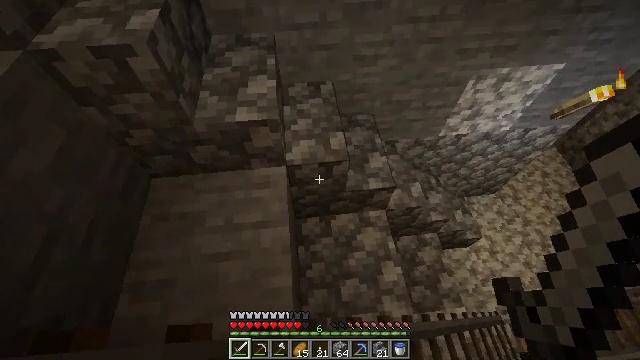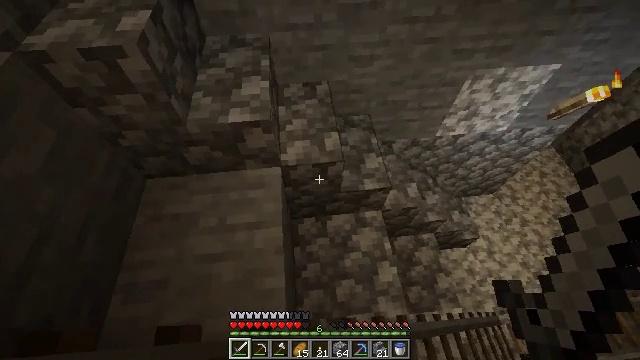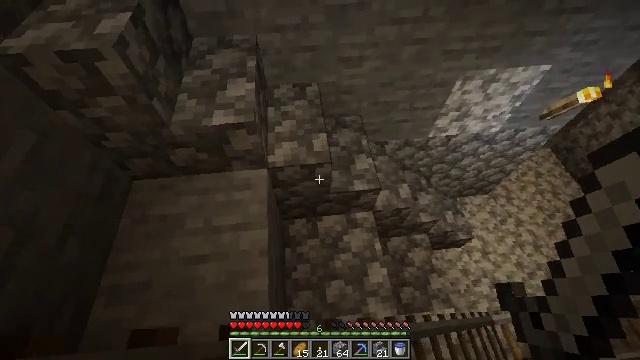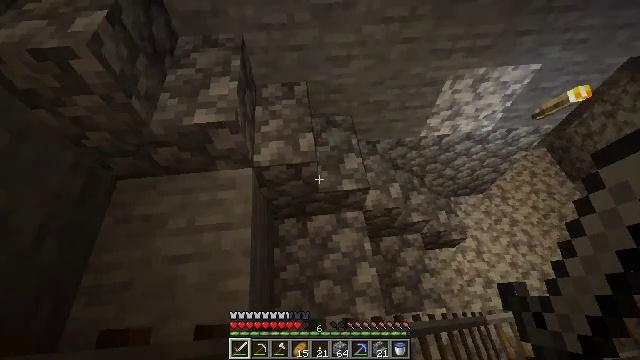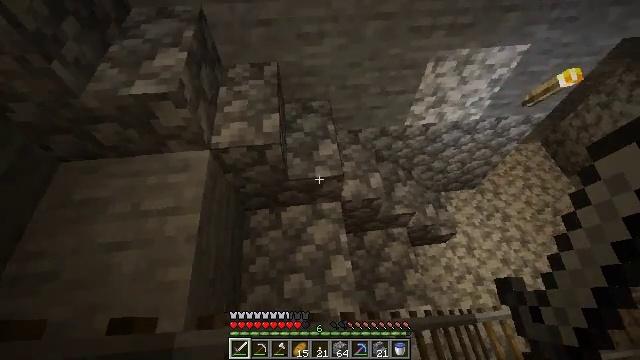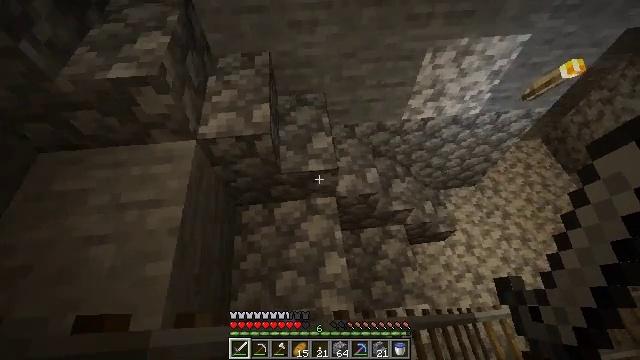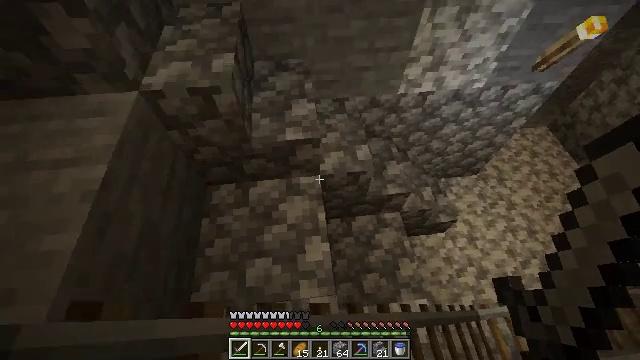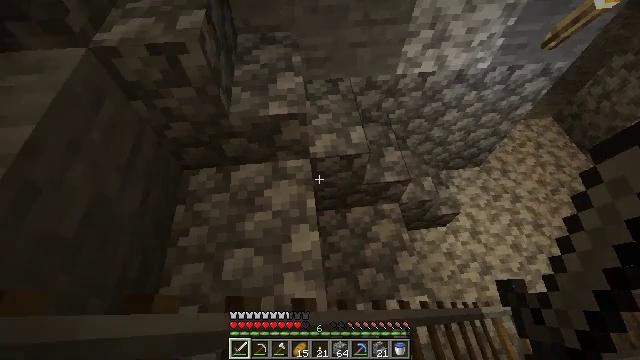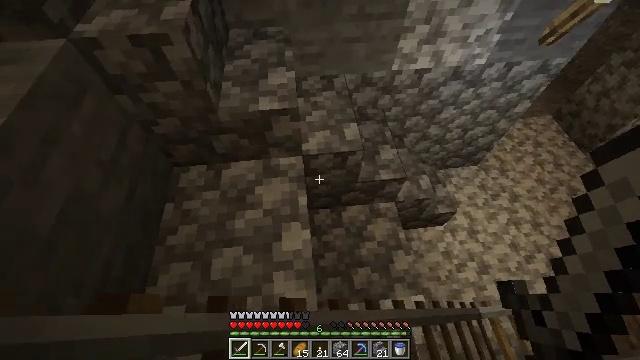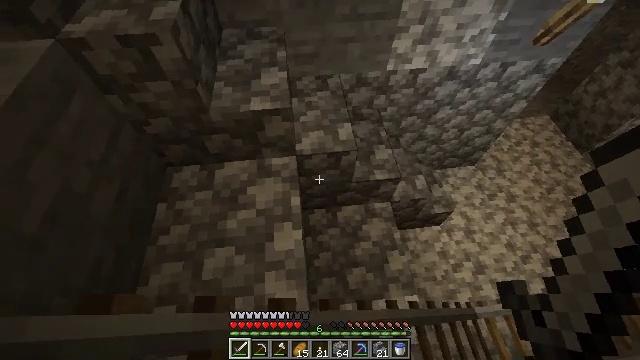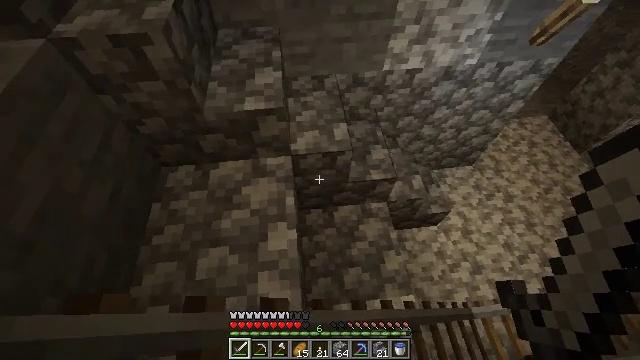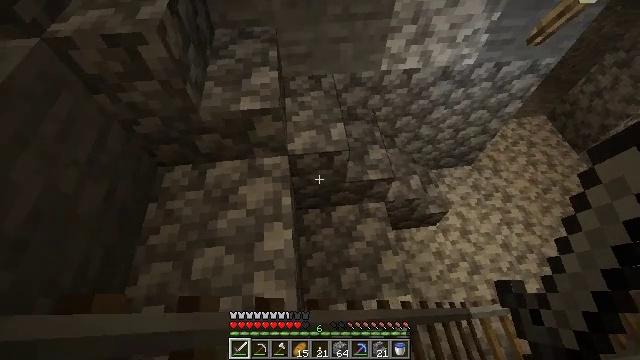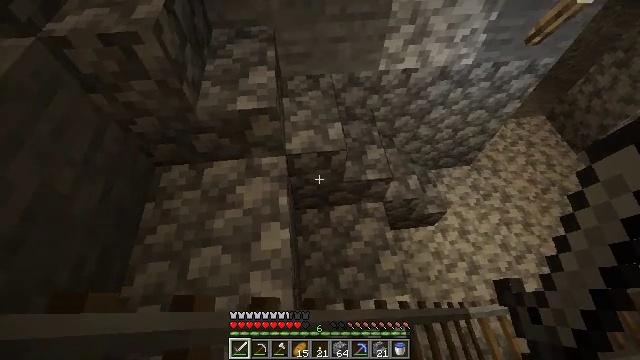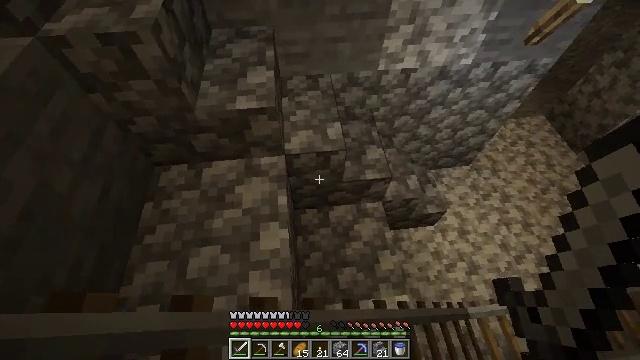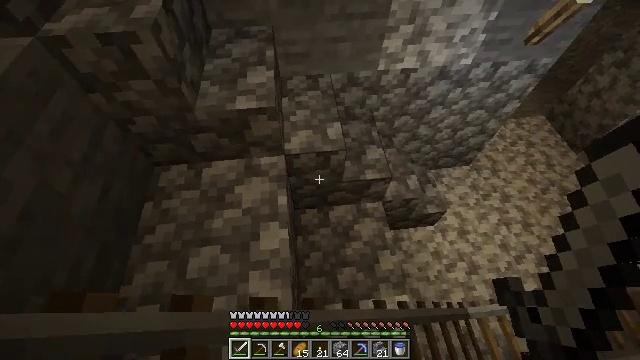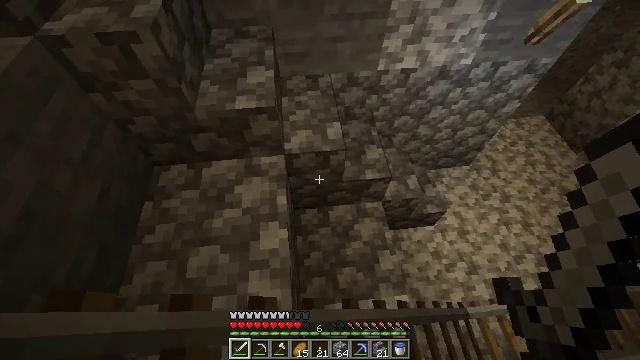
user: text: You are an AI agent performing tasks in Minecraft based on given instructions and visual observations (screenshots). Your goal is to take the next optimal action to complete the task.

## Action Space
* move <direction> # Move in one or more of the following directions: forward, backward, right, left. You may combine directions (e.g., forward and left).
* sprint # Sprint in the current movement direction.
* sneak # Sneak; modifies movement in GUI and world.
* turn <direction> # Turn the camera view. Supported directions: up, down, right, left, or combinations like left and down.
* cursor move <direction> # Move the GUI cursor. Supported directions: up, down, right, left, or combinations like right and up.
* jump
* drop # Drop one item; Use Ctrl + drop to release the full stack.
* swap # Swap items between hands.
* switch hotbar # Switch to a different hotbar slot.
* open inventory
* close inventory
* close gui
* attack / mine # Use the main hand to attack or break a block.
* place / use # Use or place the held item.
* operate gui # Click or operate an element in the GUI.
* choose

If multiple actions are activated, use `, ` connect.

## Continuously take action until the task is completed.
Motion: motion action
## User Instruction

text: Break the stone block.
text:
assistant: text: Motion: move right
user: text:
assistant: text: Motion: move right
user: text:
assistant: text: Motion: move right
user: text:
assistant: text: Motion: move right
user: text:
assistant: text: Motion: no_op
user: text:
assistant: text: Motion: no_op
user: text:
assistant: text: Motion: no_op
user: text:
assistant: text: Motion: no_op
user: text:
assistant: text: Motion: no_op
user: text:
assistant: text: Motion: no_op
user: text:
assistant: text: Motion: no_op
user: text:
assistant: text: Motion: no_op
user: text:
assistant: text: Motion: no_op
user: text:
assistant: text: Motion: no_op
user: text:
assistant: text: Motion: no_op
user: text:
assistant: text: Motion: turn right
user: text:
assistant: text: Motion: turn right
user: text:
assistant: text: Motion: turn right
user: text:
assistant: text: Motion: turn right
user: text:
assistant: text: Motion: no_op
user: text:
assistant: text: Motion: no_op
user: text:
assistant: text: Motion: no_op
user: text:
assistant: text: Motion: no_op
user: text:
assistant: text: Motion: no_op
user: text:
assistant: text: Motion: no_op
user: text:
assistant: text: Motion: no_op
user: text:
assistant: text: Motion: turn up
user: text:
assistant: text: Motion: turn right and up
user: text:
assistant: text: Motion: turn right and up
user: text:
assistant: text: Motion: turn up